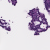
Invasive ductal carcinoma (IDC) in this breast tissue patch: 0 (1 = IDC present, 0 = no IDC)